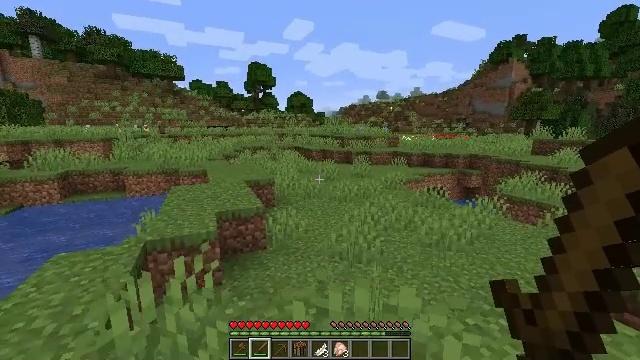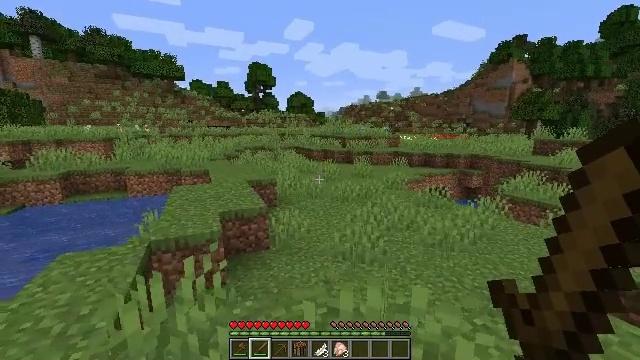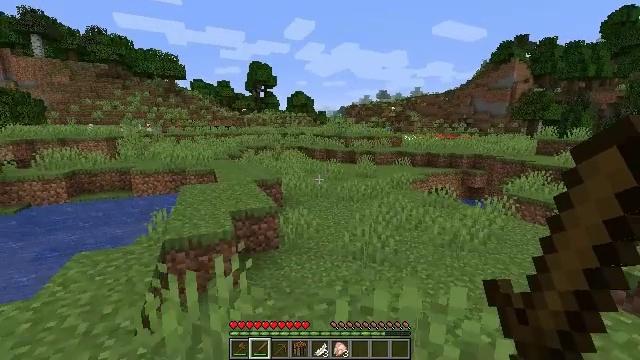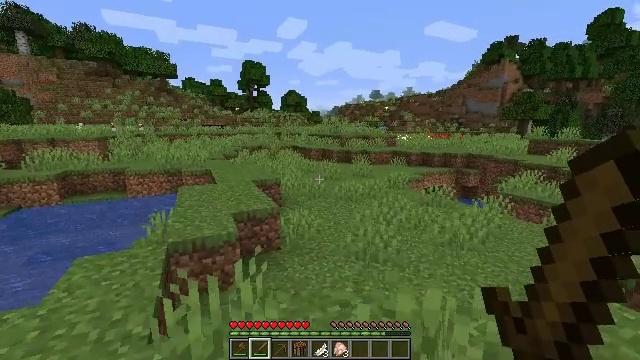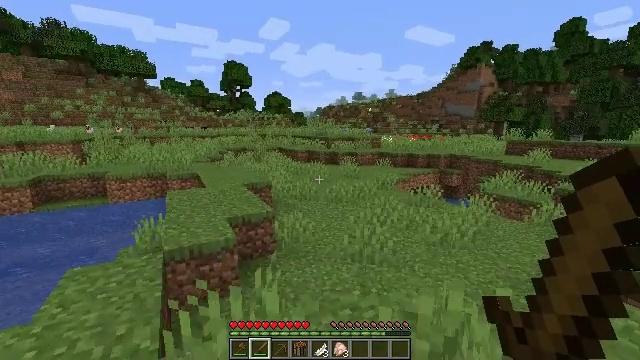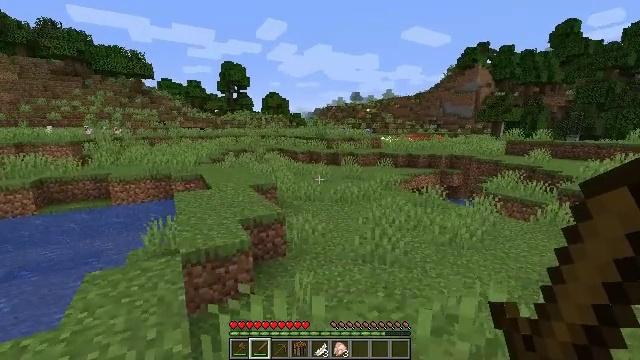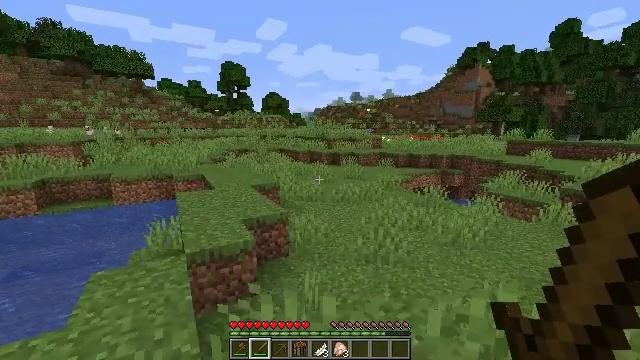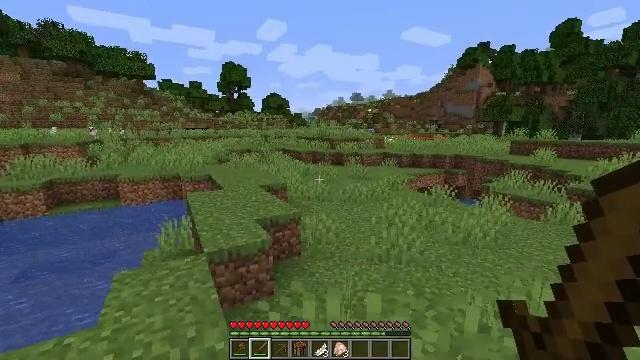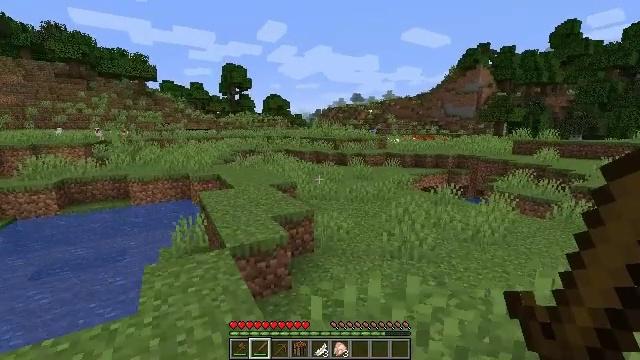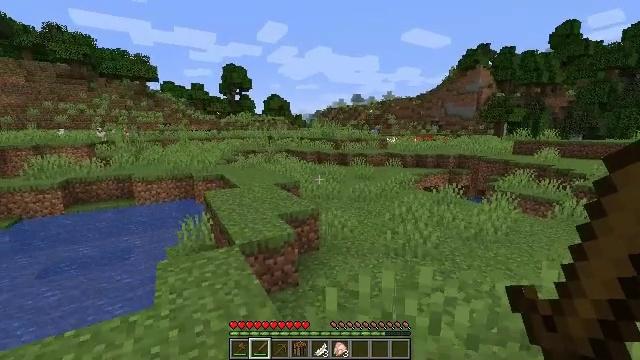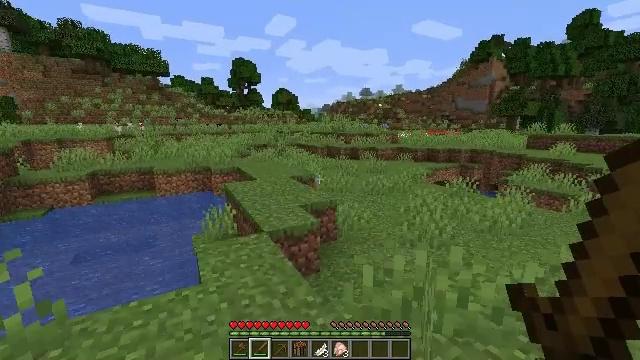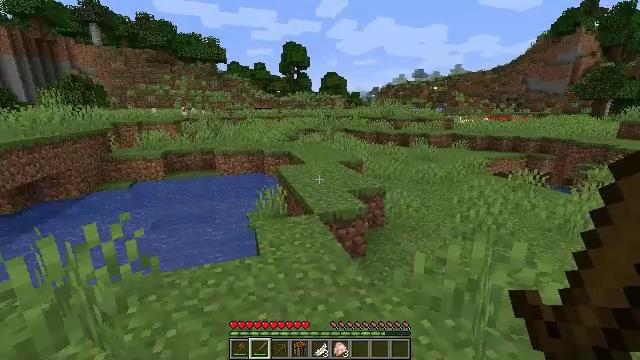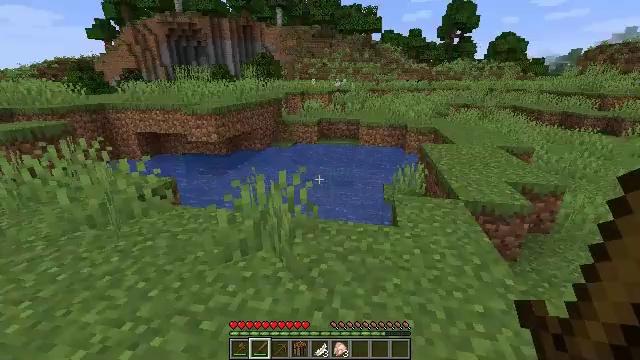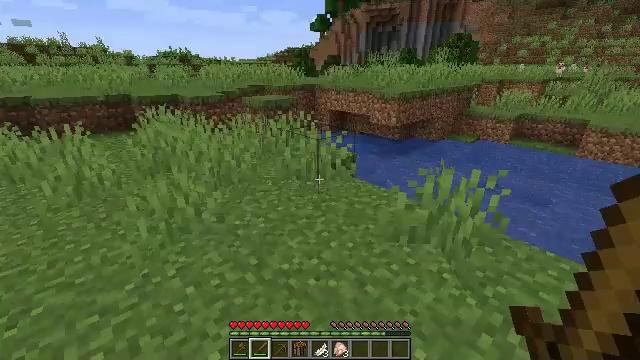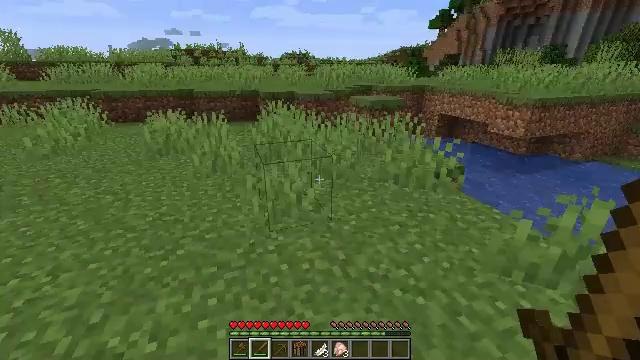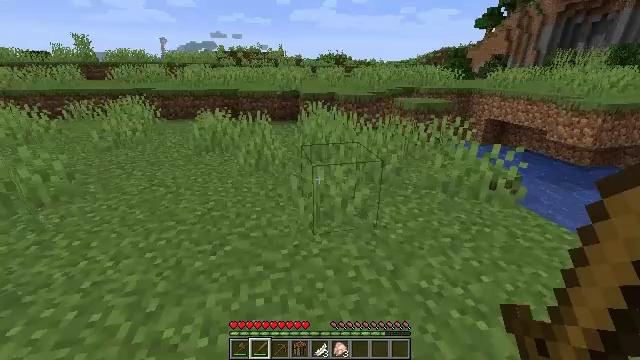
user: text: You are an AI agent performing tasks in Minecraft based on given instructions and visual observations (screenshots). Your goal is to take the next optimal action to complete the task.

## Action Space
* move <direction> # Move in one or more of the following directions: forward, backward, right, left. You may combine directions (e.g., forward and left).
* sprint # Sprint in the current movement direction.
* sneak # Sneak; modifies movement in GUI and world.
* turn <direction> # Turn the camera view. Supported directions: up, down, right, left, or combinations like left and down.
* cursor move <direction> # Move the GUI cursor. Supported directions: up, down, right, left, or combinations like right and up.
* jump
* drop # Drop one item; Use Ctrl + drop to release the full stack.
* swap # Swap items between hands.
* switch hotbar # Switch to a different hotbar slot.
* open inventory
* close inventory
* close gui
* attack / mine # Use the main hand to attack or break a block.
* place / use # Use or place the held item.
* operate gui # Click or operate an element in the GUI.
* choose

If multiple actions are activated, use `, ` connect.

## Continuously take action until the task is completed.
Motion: motion action
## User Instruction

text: Hunt animals.
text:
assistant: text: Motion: move left
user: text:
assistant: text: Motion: move left
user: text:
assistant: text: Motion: move left, turn right
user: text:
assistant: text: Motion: move left, turn right
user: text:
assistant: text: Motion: move left
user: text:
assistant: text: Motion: move left
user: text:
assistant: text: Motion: move back and move left
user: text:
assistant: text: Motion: move back and move left
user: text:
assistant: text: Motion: move back and move left
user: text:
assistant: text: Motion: move back and move left, turn left and down
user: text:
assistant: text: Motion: move back and move left, turn left and down
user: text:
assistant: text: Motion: move back and move left, turn left and down
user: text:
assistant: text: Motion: move left, turn left and down
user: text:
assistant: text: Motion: move left, turn left
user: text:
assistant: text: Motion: move forward and move left, turn left
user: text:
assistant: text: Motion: move forward and move left, turn left
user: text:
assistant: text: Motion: move forward and move left, turn left
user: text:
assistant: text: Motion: move forward, turn left and up
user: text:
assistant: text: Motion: move forward, turn left
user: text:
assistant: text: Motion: move forward, sprint
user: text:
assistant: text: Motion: move forward, sprint
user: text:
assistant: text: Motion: move forward, sprint
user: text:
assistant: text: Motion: move forward, sprint
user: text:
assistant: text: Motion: move forward, sprint
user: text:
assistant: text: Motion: move forward, sprint
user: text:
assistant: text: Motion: move forward, sprint
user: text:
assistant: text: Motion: move forward, sprint
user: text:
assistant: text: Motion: move forward, sprint
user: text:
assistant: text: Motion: move forward, sprint
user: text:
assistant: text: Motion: move forward, sprint